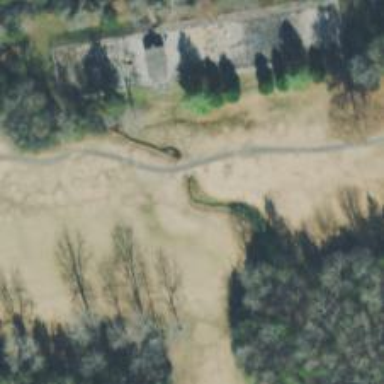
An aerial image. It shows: Golf course feature - water hazard.